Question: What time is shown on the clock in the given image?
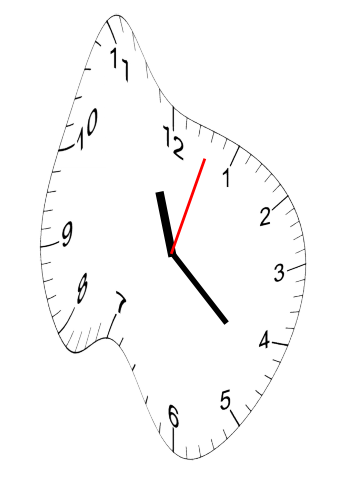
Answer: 11:22:03